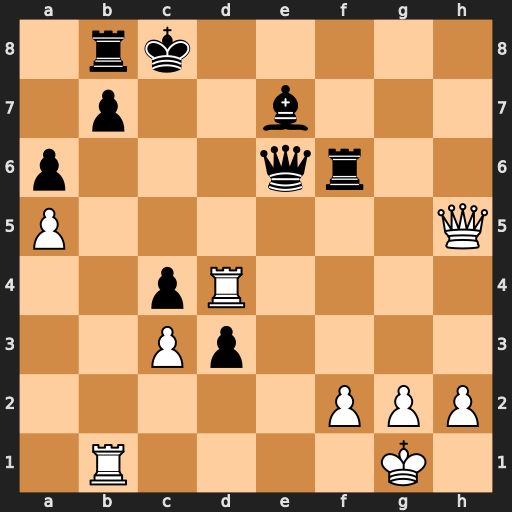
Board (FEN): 1rk5/1p2b3/p3qr2/P6Q/2pR4/2Pp4/5PPP/1R4K1
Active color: w
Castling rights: -
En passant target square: -
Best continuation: Qe8+ Kc7 Rxc4+ Qxc4 Qxe7+